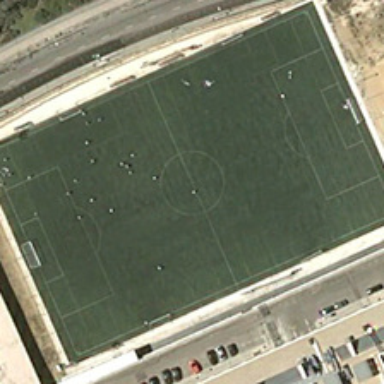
A football field is near a road and several cars .